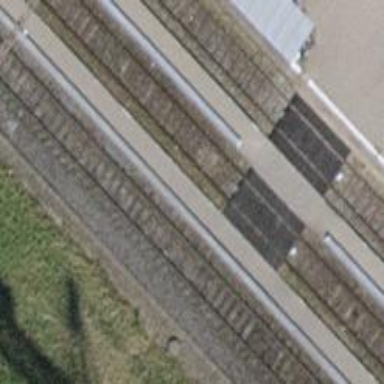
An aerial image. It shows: Stop position for public transport at railway stop.